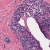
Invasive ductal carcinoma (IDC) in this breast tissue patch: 0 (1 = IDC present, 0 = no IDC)